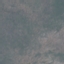
Land use / land cover: HerbaceousVegetation